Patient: sex M, age 46
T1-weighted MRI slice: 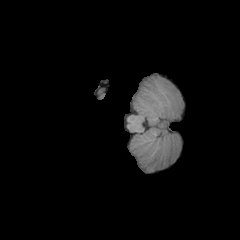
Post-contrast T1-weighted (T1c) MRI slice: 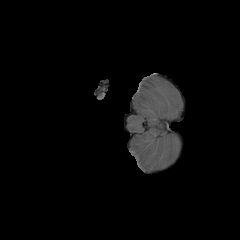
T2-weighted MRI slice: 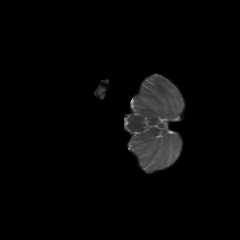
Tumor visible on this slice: no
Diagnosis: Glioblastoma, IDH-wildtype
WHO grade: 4